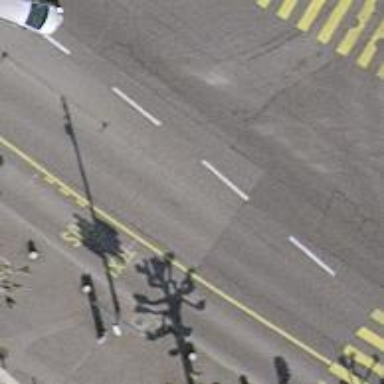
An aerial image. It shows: Road with traffic signals.